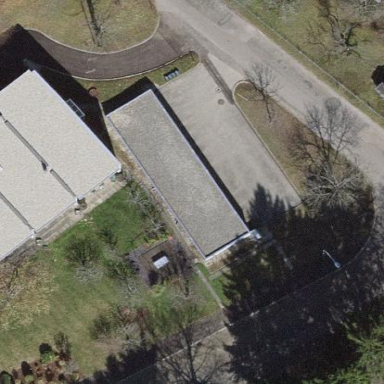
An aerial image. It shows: Group of garages.